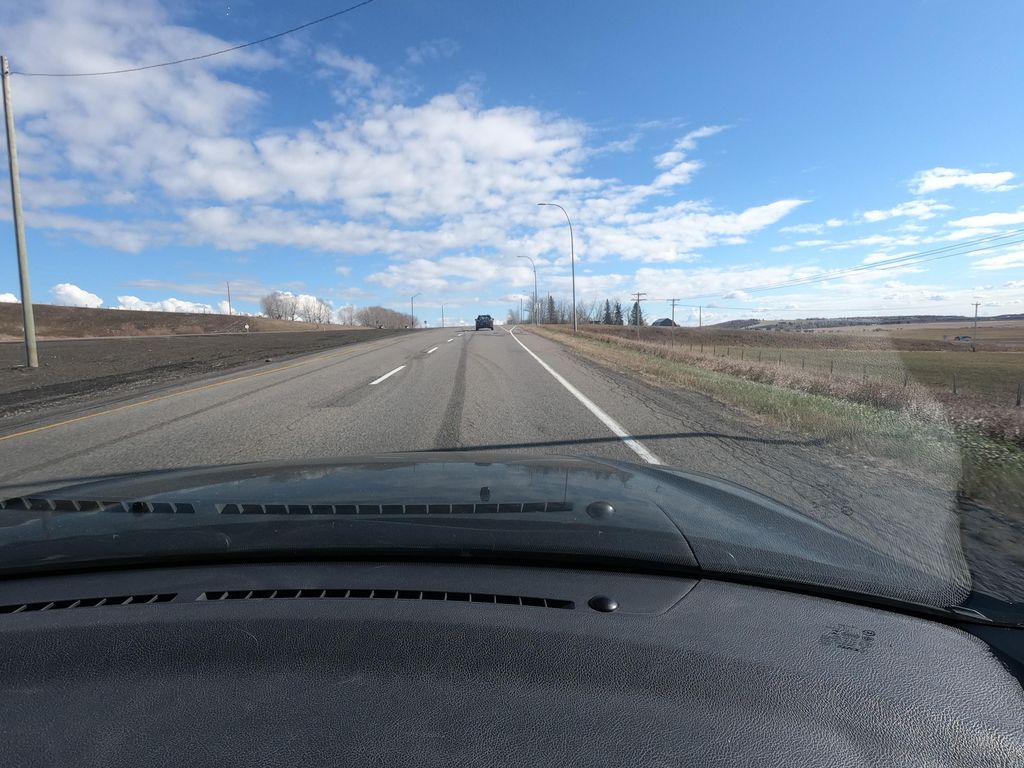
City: calgary